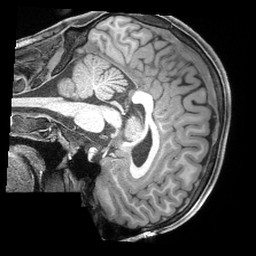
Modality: T1w
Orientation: sagittal
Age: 23
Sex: male
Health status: healthy
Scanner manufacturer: siemens
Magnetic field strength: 3 T
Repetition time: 2.4 s
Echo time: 0.00194 s